Field crop: maize
Growth stage: 2
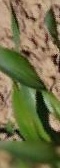
Species: maize